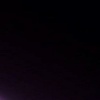
Label: space